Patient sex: M
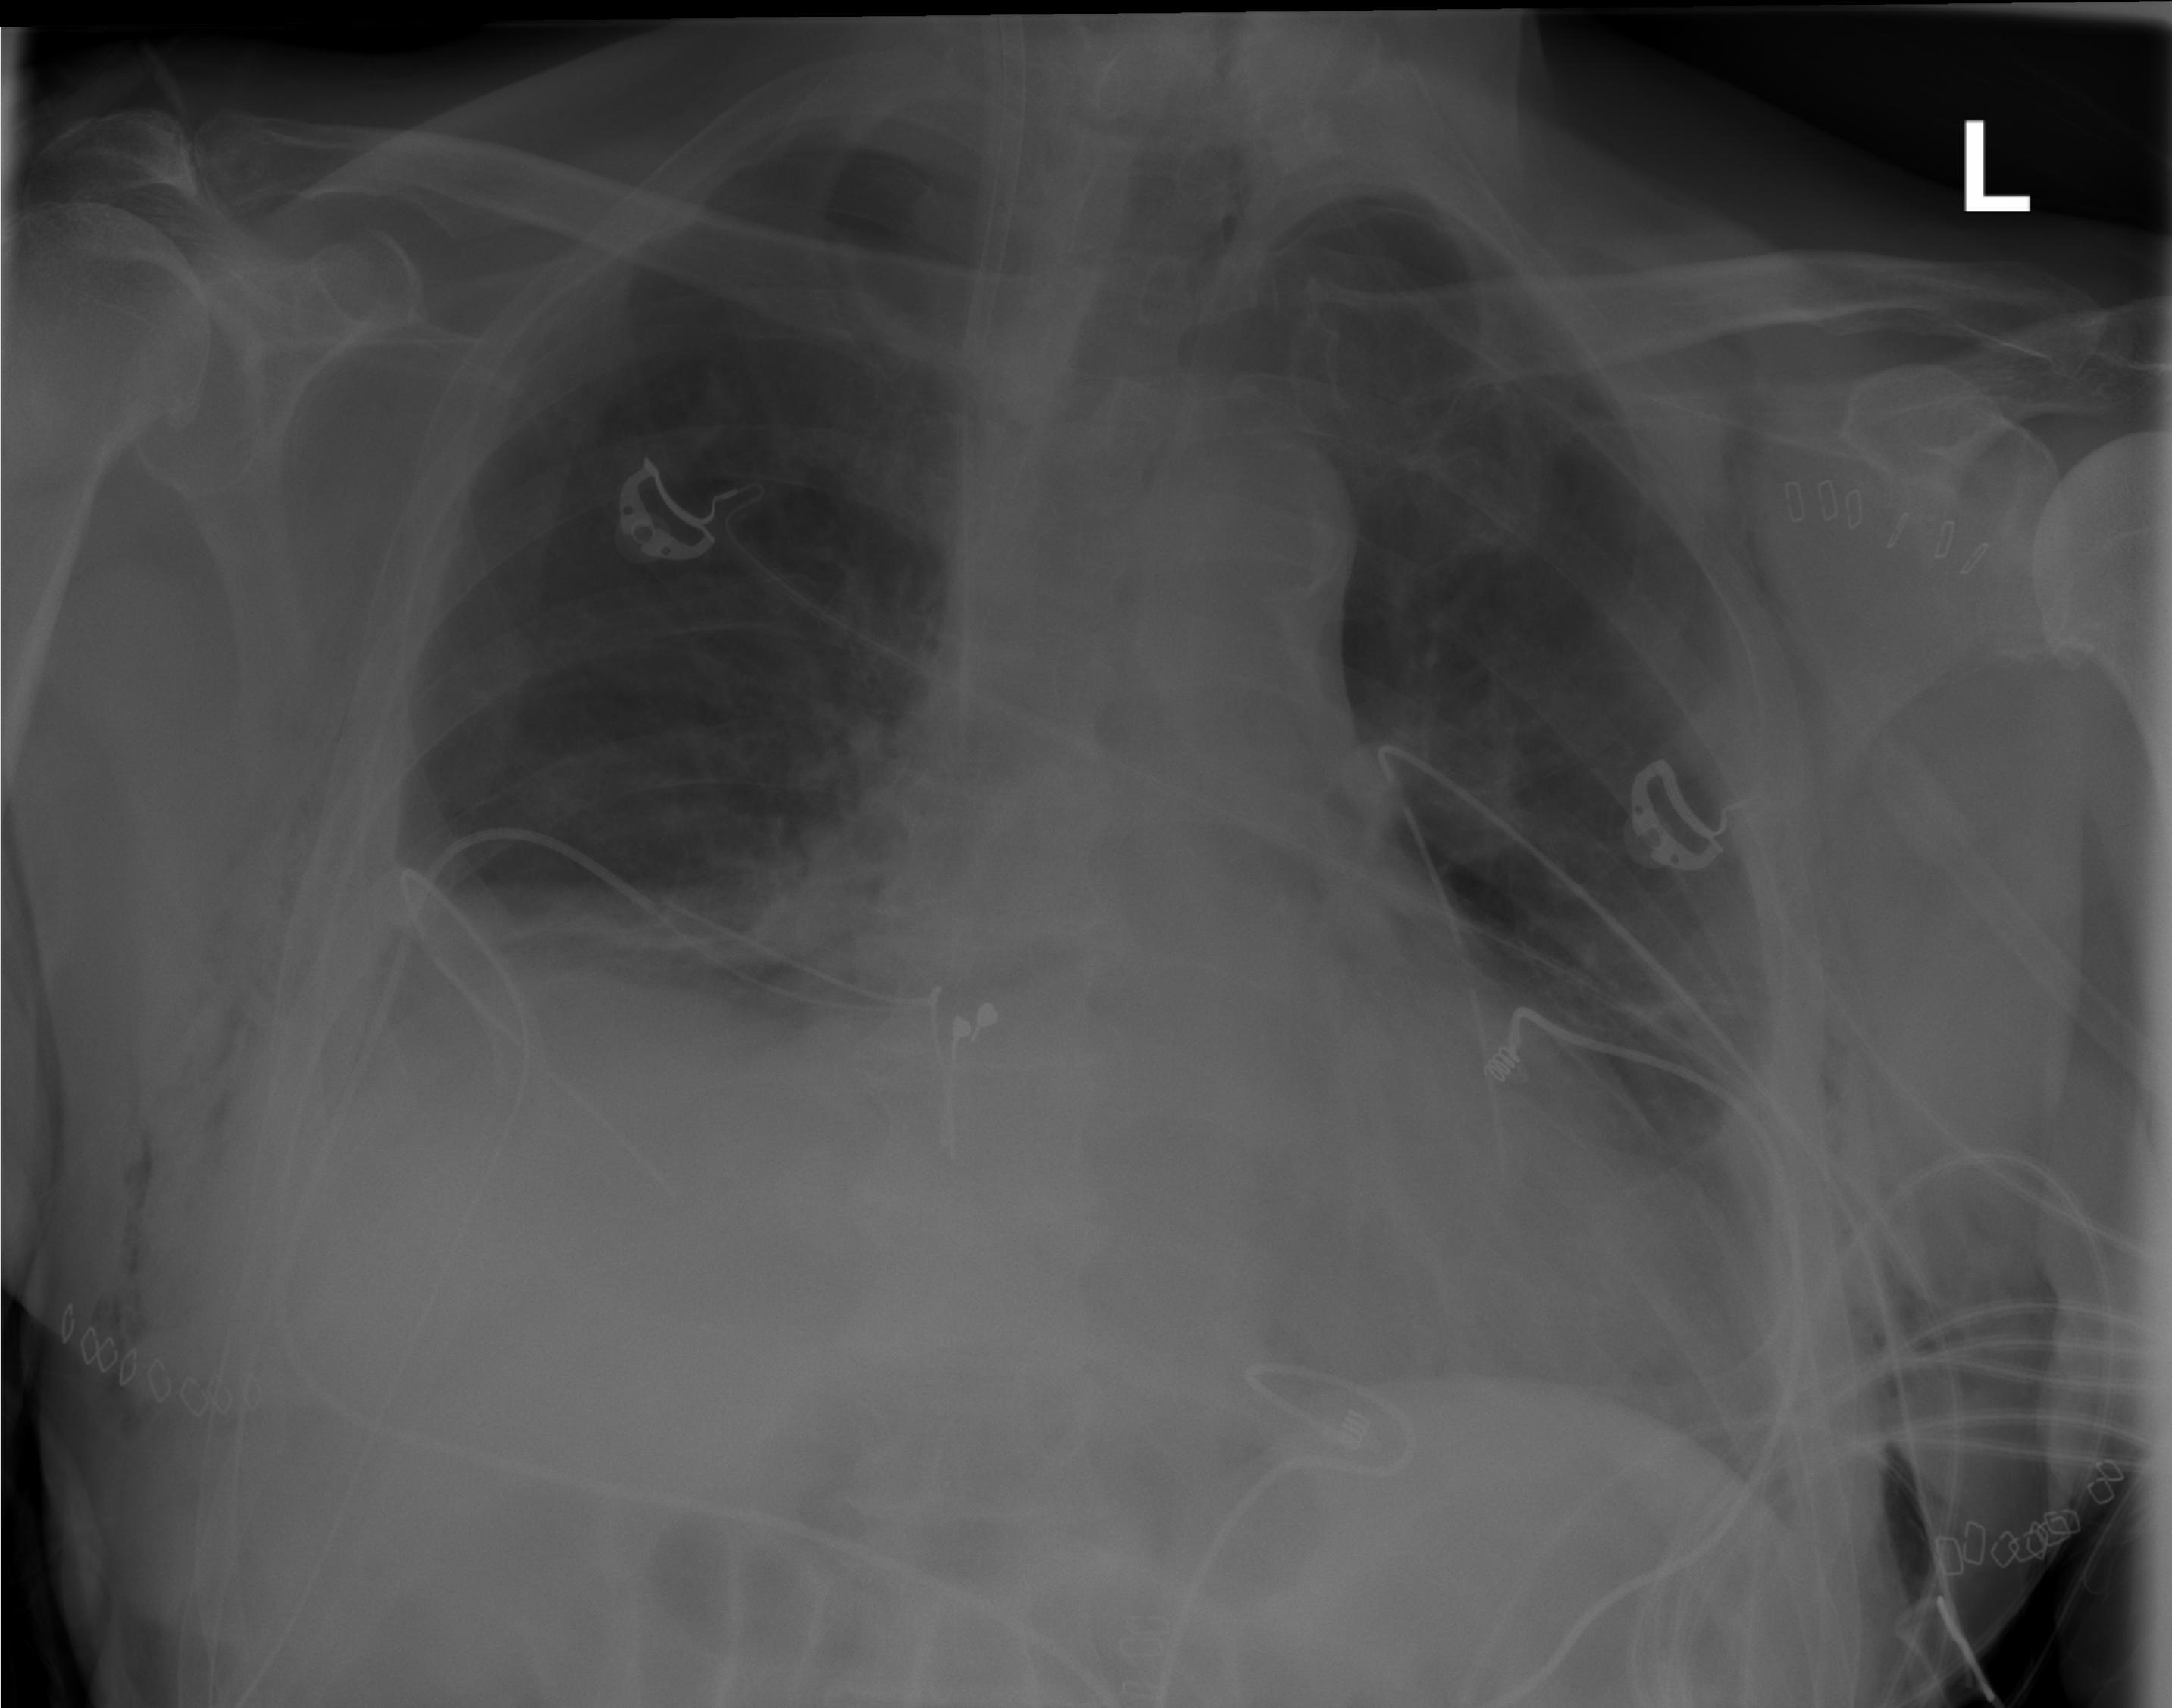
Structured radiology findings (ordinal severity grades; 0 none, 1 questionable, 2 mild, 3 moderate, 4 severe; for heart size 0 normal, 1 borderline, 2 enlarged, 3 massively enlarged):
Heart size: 2
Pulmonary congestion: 0
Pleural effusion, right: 2
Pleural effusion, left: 2
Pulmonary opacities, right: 0
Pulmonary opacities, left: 0
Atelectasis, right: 3
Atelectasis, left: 2